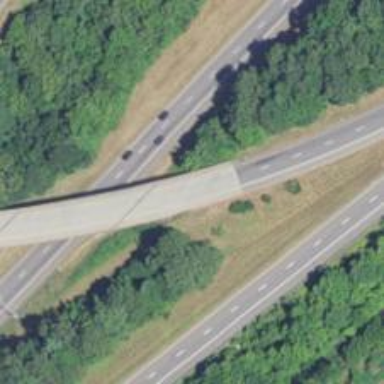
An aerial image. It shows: Motorway link bridge.